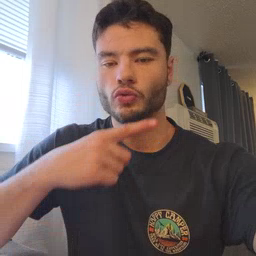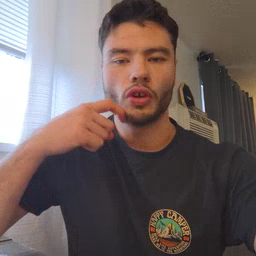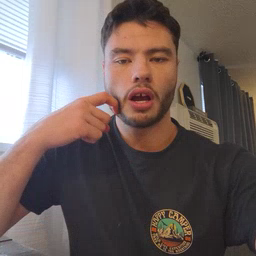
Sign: dry